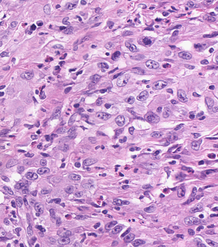
Tumor epithelial tissue: yes
Tumor-associated stroma tissue: no
Normal tissue: no